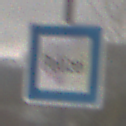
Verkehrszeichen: Polizei
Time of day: Midday
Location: Outdoor (Nature)
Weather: Overcast
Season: Winter
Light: Natural